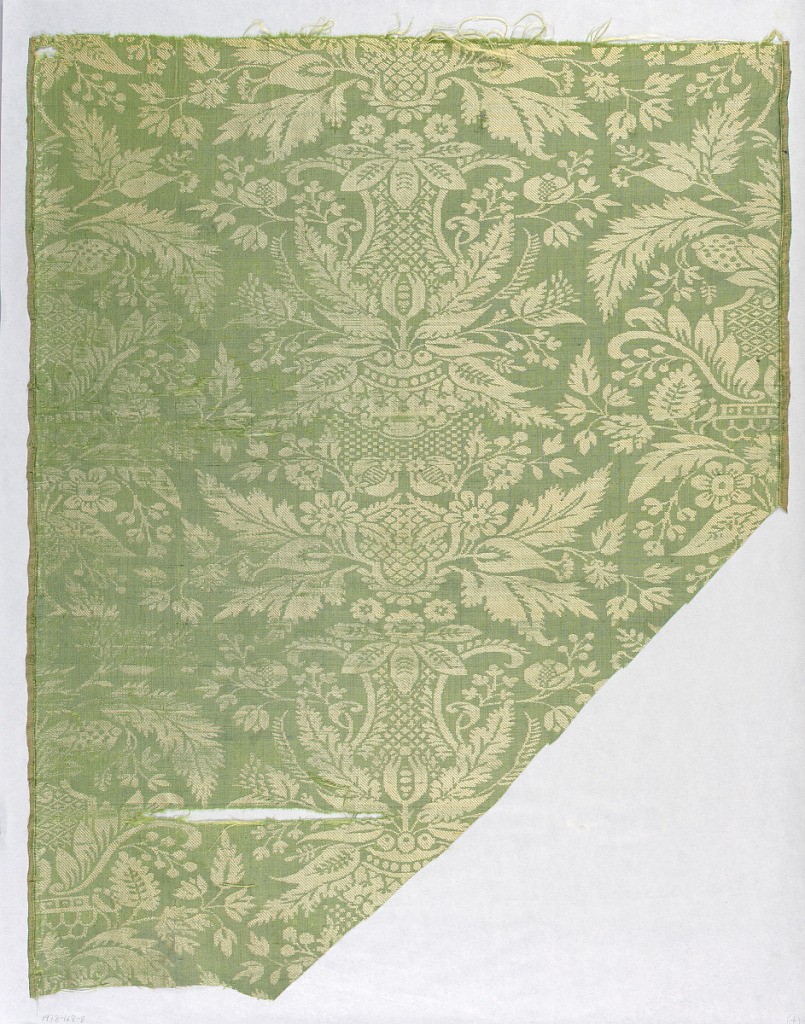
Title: Textile
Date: ca. 1730
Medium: silk Technique: plain weave with continuous supplementary weft bound on the front in 1/3 twill
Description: Vertically symmetrical pattern of flowers and leaves in off-white on a green background.